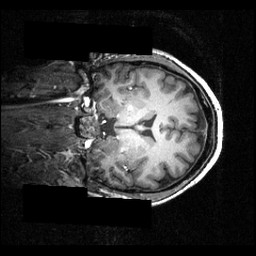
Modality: T1w
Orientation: coronal
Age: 23
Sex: male
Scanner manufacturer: siemens
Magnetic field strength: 3.951 T
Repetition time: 1.5 s
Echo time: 0.00335 s